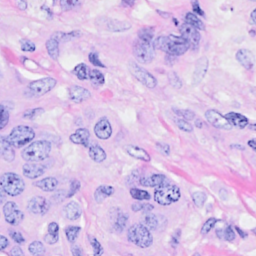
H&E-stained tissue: Breast